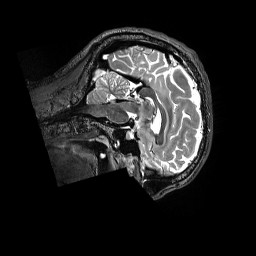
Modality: T2w
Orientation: sagittal
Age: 36
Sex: male
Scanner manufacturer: siemens
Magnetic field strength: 3 T
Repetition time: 3.2 s
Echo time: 0.728 s